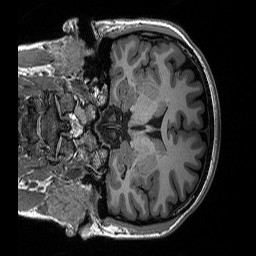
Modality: T1w
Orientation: coronal
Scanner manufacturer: siemens
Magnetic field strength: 3 T
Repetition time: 2.3 s
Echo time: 0.00298 s